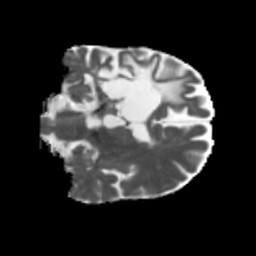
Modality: MD
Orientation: coronal
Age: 57
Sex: male
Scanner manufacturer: siemens
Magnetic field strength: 3 T
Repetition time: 5.47 s
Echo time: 0.0854 s